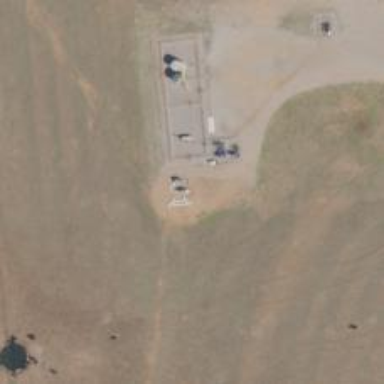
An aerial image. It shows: Storage tank that is man-made.